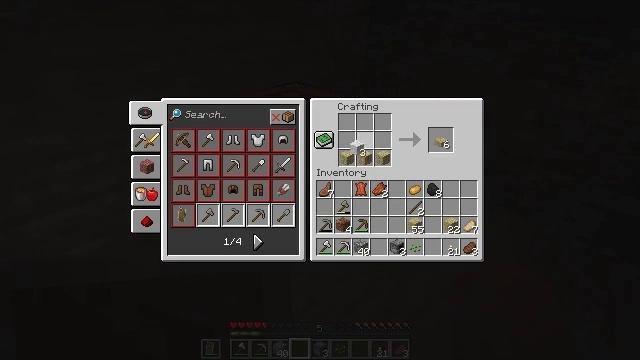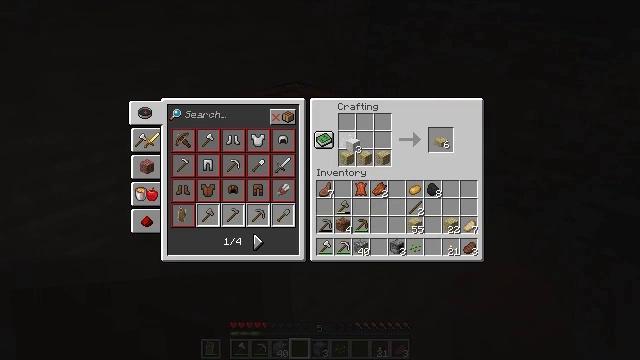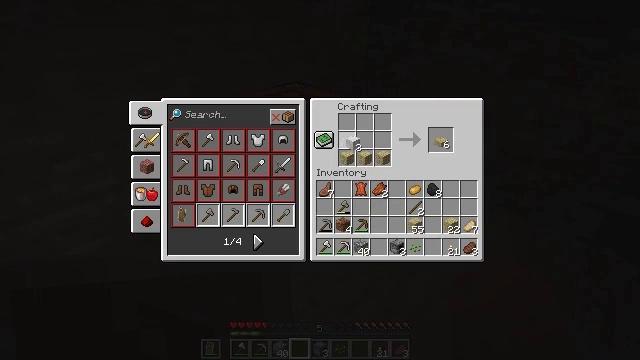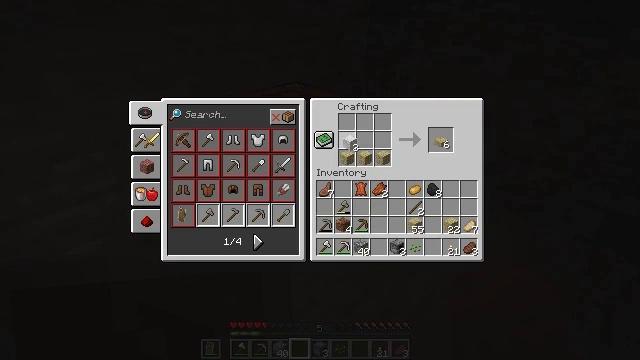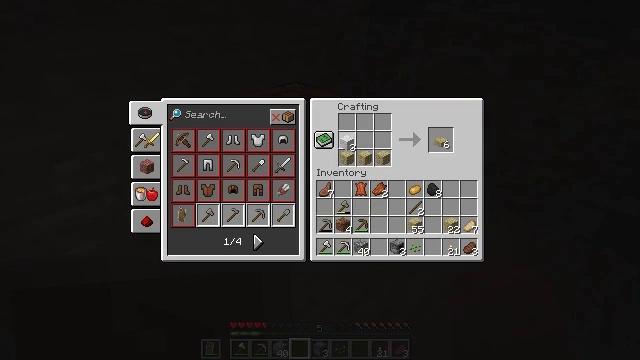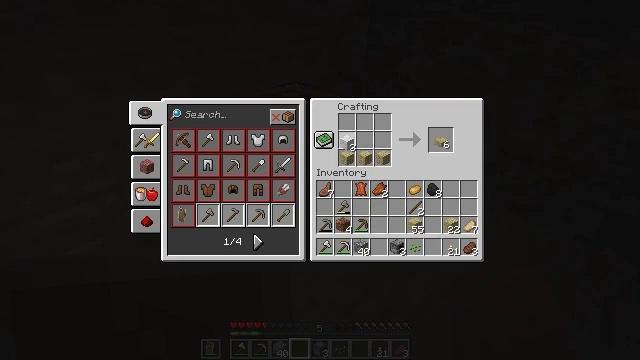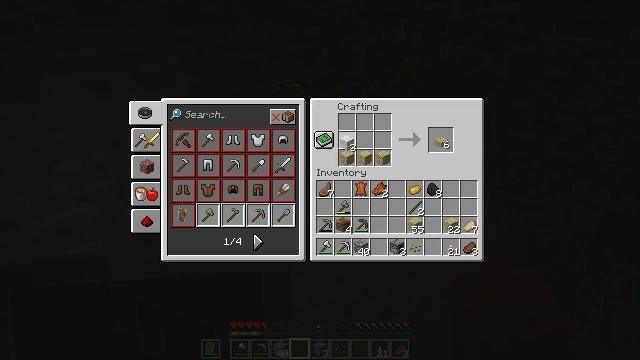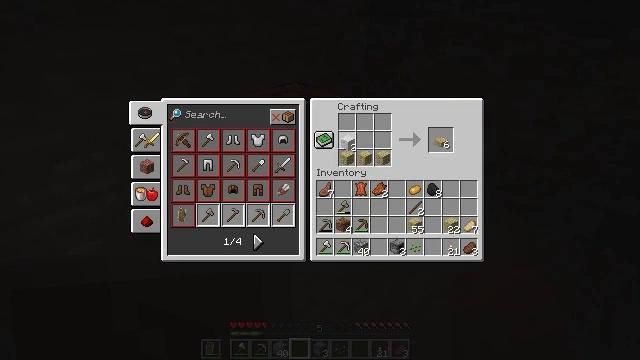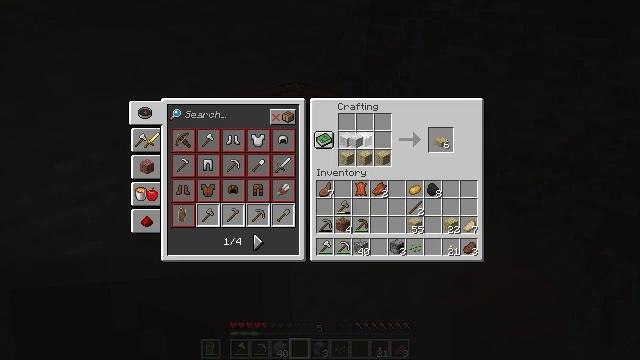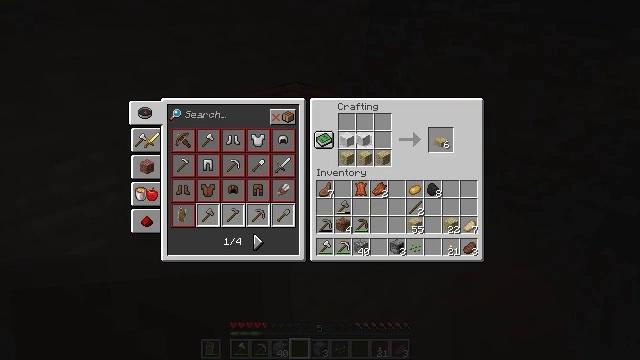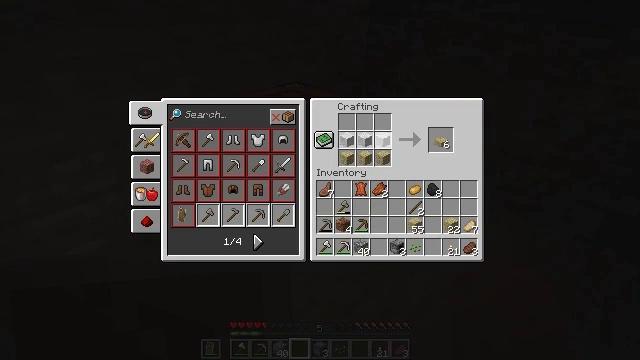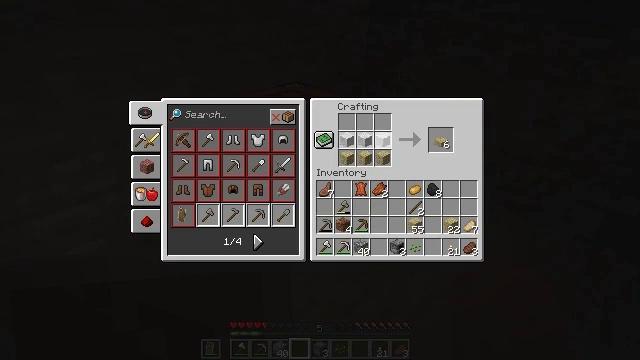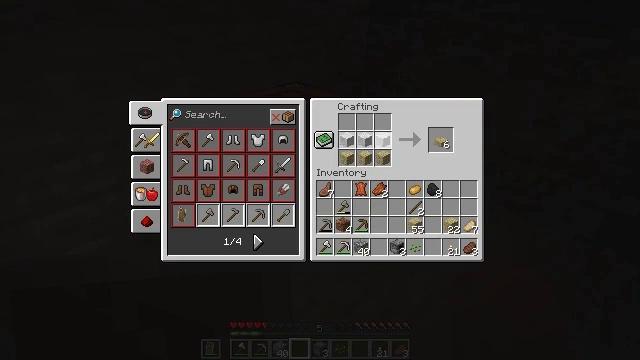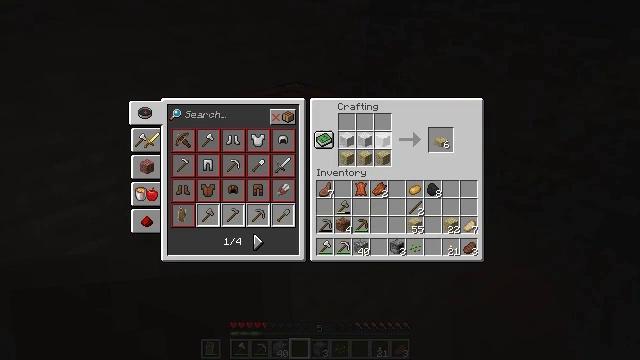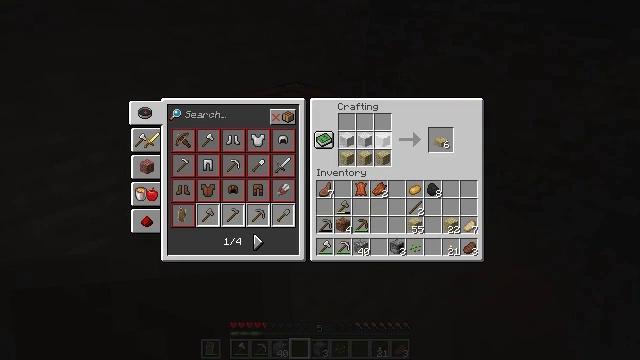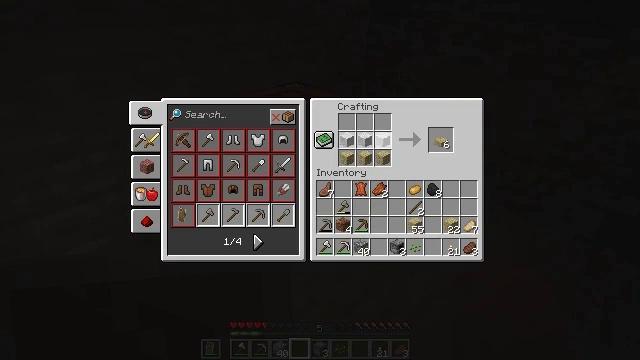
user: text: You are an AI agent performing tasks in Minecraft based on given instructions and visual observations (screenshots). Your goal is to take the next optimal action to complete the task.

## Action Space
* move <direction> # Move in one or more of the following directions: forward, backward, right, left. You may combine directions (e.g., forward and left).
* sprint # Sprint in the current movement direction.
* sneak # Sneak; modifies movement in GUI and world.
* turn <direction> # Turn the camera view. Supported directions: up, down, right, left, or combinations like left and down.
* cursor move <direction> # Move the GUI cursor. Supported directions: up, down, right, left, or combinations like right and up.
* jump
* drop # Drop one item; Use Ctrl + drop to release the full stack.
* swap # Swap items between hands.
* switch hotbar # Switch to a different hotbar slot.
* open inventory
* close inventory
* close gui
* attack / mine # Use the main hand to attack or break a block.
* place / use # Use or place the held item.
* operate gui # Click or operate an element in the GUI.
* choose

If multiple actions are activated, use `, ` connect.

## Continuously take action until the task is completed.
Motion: motion action
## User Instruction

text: Craft a white bed.
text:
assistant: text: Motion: no_op
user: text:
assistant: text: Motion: no_op
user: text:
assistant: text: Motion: no_op
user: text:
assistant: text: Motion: no_op
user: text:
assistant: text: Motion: choose
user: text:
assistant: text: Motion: choose
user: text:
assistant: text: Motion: choose
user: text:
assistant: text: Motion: cursor move right, choose
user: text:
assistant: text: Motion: cursor move right, choose
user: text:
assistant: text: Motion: cursor move right, choose
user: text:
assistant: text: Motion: choose
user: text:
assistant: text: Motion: choose
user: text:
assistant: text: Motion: choose
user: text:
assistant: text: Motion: choose
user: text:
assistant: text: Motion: choose
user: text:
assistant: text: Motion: cursor move right
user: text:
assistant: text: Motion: cursor move right
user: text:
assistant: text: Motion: cursor move right
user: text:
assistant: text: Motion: no_op
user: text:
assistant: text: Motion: sneak
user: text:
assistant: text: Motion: sneak
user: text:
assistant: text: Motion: sneak
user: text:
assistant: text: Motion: sneak
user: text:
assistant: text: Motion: sneak
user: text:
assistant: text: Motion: sneak
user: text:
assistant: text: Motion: sneak
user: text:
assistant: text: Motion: sneak
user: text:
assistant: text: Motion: sneak, operate gui
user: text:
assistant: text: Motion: sneak, operate gui
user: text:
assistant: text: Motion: sneak, operate gui